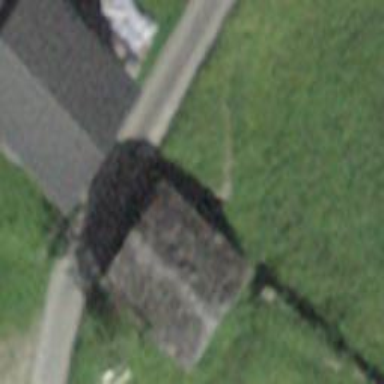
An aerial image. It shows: Stable.